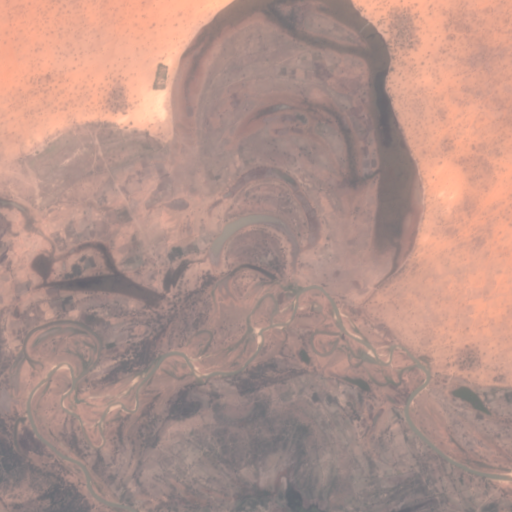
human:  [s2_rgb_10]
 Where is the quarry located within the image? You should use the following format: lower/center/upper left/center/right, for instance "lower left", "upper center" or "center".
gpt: The quarry is located in the upper left of the image.
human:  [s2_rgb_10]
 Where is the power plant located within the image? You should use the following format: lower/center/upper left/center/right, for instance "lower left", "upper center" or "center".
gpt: There is no power plant in the image.